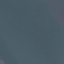
Land use / land cover class: SeaLake